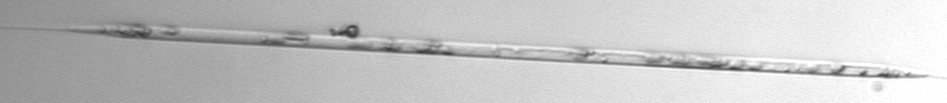
Label: Rhizosolenia